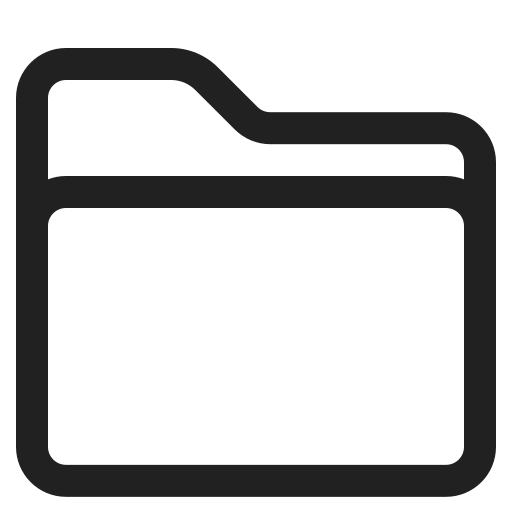
file folder high contrast